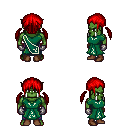
a pixel art fantasy rpg character, male body template, orc, green skin, sash dress, magenta pants, red twin-tailed hairstyle, metal gloves, brown shoes, four views (front, back, left, right), 2x2 character sprite sheet, small pixel art, hard edges, no anti-aliasing